Question: I want to make an animation like this one in Google Analytics on active users.

---
I saw some scripts that do the animation, but they do it in linear mode, like, the speed is the same from 0 to XXX, I want it to start slowly, gain speed, and finish slowly again.
How would I do this in javascript/jquery?
---
As requested, what I tried:
'''
<span id="counter">0</span>
$(function ()
{
var $counter = $('#counter'),
startVal = $counter.text(),
currentVal,
endVal = 250;
currentVal = startVal;
var i = setInterval(function ()
{
if (currentVal === endVal)
{
clearInterval(i);
}
else
{
currentVal++;
$counter.text(currentVal);
}
}, 100);
});
'''
But I don't think it's the way to go...
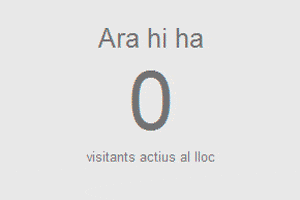
Answer: I would use jQuery's built-in animation for this.
If you pass a function to the 'step' option for '.animate()', it will be fired for each tick during animation. That way, jQuery will handle all of the easing and what not for you. You just need to handle the data.
'''
$({countValue:0}).animate(
{countValue:346},
{
duration: 5000, /* time for animation in milliseconds */
step: function (value) { /* fired every "frame" */
console.log(value);
}
}
);
'''
In the console, you will see values between 0 and 346, complete with easing.